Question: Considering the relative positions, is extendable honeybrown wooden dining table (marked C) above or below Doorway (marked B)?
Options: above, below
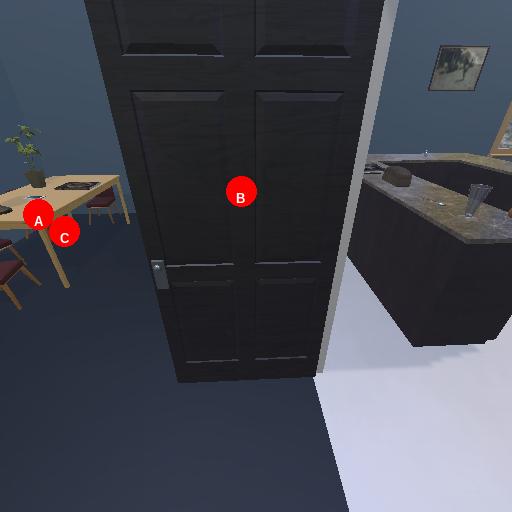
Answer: above